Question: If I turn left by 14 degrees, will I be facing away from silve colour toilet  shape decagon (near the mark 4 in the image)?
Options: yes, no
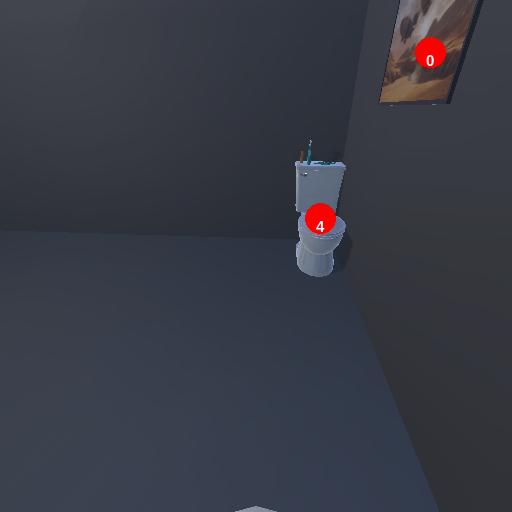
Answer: yes